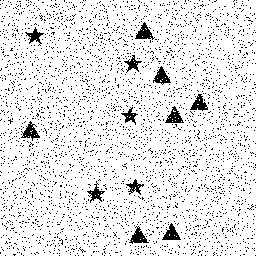
Squares: 0
Triangles: 7
Stars: 5
Total shapes: 12